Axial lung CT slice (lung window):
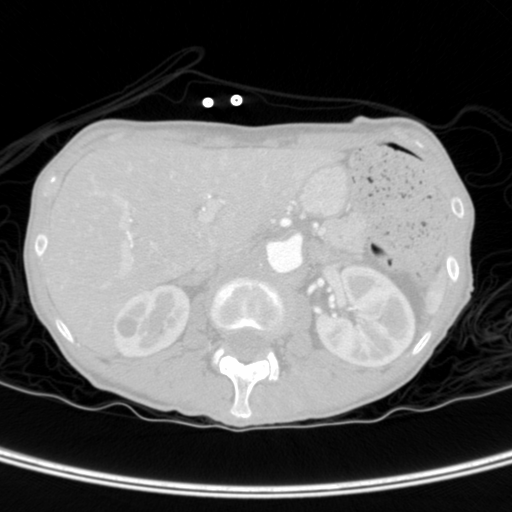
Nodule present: no